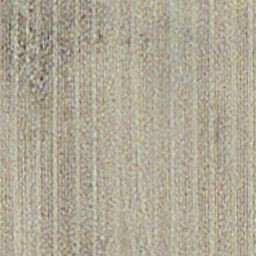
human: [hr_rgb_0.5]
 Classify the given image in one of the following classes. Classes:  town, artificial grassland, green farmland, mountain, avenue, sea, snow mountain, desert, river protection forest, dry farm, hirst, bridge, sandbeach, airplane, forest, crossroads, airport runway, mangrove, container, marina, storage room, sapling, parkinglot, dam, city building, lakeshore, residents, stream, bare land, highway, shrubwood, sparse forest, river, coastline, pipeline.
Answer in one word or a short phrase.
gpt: dry farm